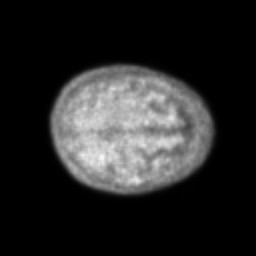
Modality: PET
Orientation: axial
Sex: female
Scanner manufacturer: ge